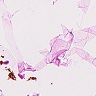
Metastatic tissue present: no